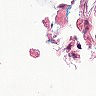
Metastatic tissue present: no